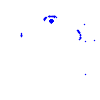
Particle: proton